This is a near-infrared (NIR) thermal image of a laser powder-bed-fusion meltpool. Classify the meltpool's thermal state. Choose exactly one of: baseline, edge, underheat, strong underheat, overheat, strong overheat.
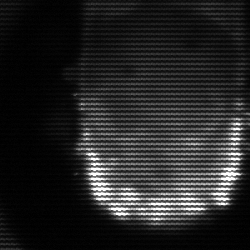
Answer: baseline